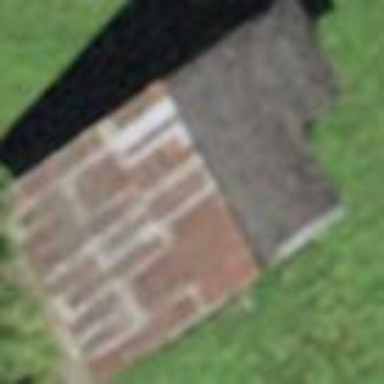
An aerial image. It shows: Building with tiled roof.